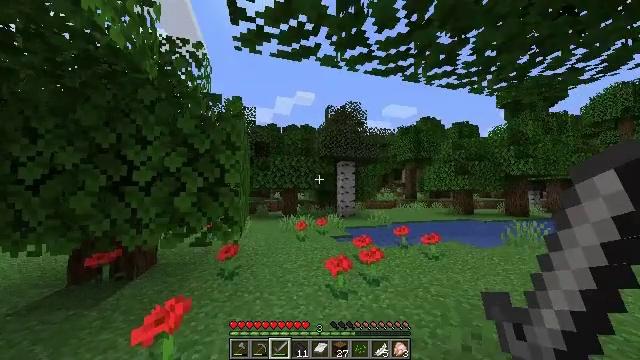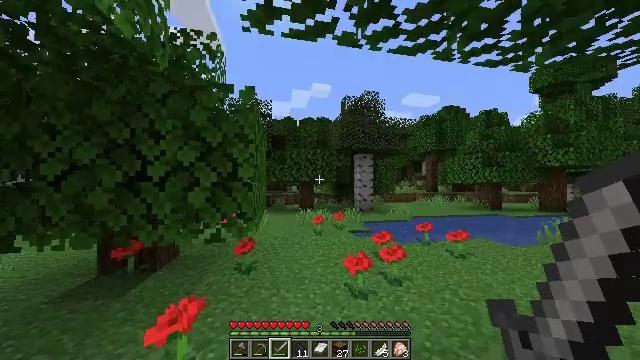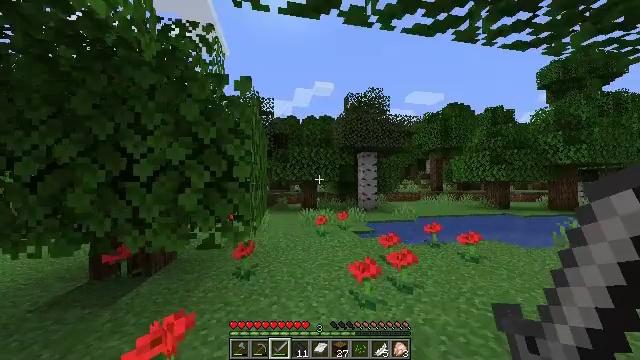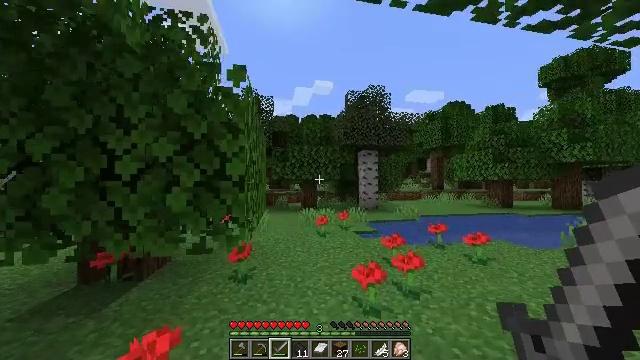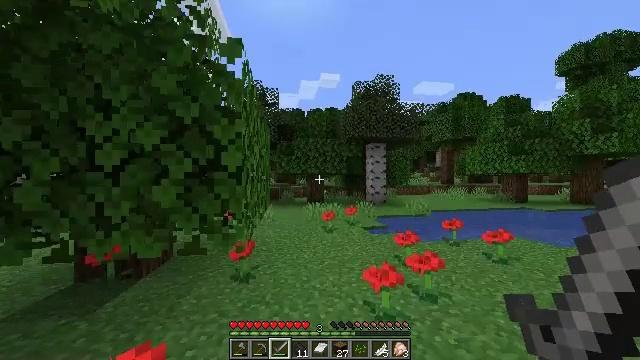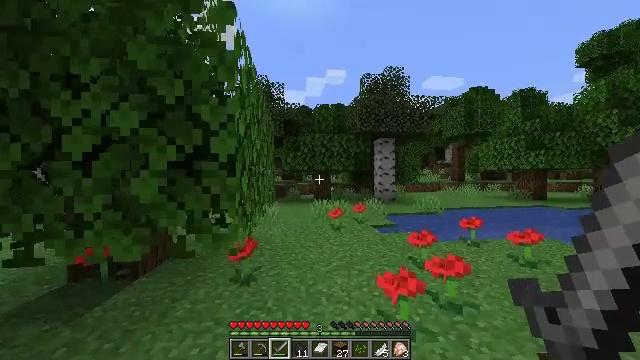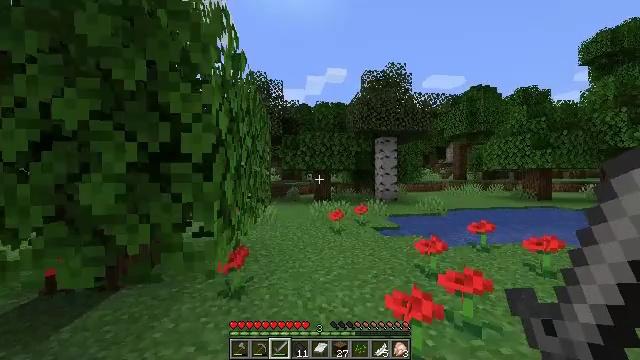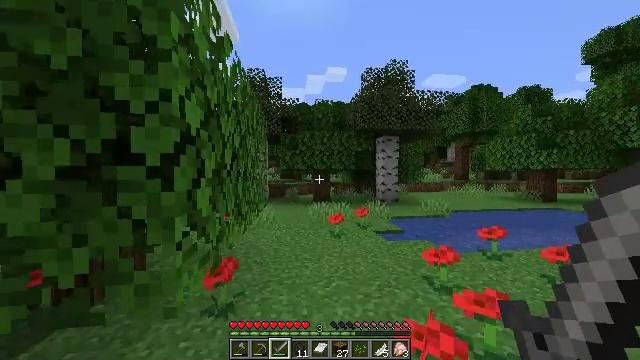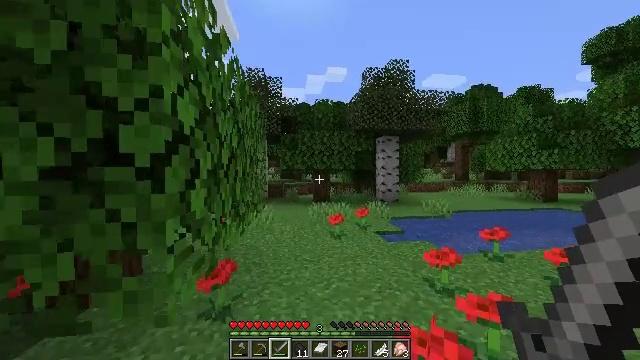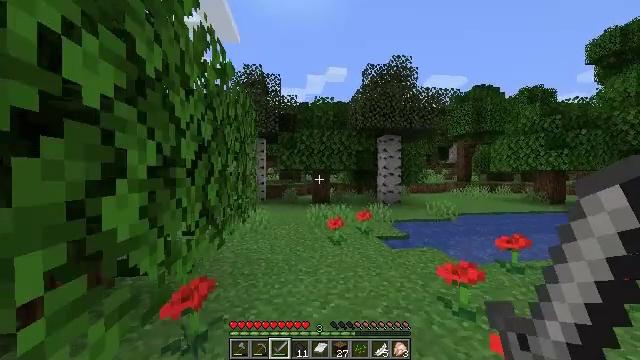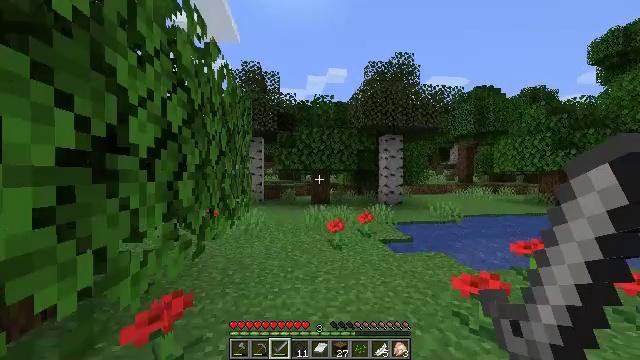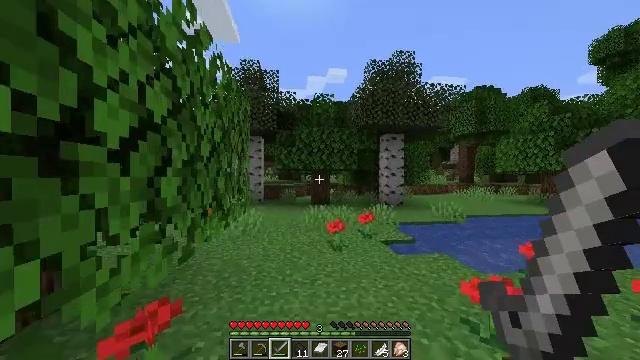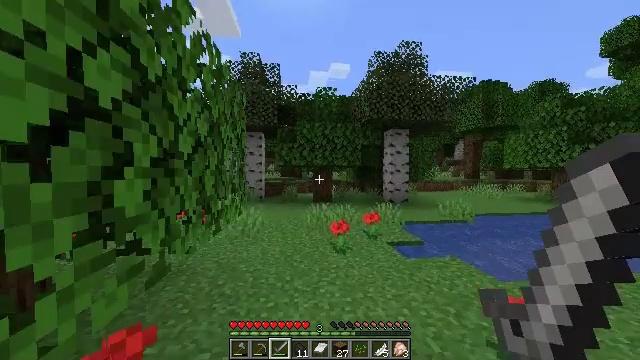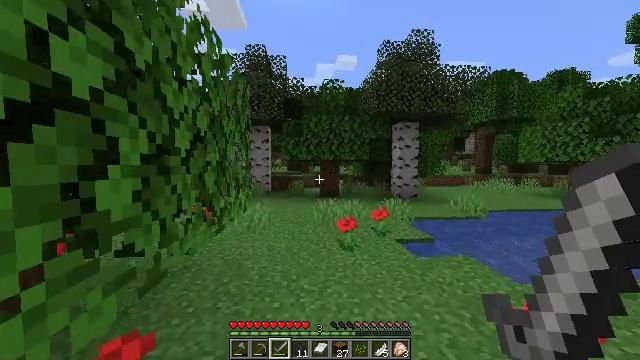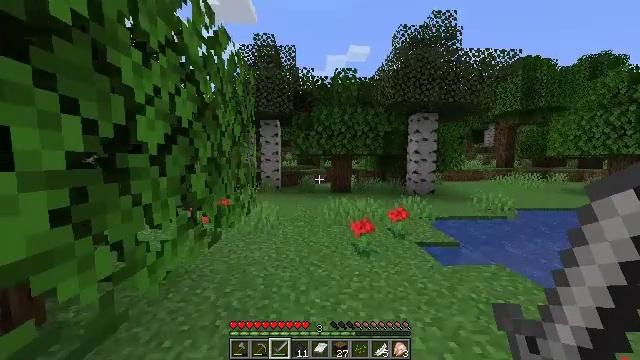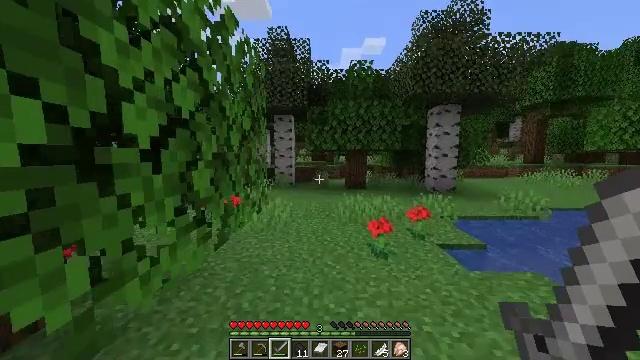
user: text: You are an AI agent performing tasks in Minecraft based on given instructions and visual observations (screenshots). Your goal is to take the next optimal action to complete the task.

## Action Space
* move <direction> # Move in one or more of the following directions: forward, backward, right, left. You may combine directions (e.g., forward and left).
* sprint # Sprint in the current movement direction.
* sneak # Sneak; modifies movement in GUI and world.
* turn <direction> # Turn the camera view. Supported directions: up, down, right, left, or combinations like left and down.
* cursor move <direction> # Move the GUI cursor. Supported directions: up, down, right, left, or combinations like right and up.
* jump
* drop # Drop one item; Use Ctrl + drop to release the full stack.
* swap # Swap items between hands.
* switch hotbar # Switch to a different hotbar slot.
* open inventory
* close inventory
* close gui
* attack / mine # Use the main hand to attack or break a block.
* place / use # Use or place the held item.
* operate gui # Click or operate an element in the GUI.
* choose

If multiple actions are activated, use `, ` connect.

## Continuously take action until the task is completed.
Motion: motion action
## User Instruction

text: Attack the fletching table to break it.
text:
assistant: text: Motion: move forward, sprint, turn left and down
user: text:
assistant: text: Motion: move forward, sprint
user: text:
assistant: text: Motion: move forward, sprint
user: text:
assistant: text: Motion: move forward, sprint, turn left and down
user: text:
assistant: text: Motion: move forward, sprint, turn left
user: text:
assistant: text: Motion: move forward
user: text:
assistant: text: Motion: move forward
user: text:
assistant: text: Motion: move forward
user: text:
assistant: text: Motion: move forward
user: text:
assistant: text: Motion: move forward
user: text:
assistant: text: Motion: move forward
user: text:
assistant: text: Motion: move forward
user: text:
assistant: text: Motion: move forward, turn left and down
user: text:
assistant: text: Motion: move forward, turn left and down
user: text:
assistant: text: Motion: move forward, turn left and down
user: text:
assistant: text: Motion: move forward, turn left
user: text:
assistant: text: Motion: move forward
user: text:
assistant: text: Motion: move forward
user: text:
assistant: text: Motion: move forward
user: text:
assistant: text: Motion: move forward
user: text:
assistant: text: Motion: move forward
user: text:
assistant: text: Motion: move forward
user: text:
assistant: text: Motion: move forward
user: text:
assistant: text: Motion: move forward, turn left
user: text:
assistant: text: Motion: move forward, turn left and down
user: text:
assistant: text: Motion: move forward, turn left
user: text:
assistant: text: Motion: move forward
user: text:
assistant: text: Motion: move forward
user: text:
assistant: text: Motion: move forward
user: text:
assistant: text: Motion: move forward